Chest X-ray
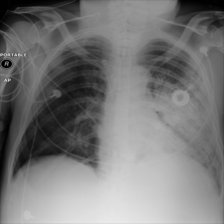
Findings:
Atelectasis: negative
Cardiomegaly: negative
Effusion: negative
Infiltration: positive
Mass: negative
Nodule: negative
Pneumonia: negative
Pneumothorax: negative
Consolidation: negative
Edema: negative
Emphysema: negative
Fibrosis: negative
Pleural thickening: negative
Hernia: negative